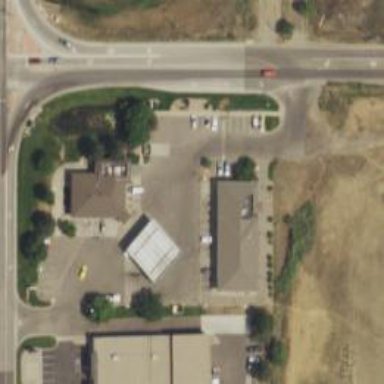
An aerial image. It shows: Veterinary facility.